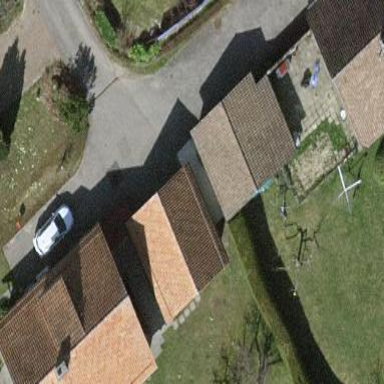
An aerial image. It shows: Garage.